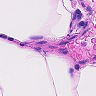
Metastatic tissue present: no